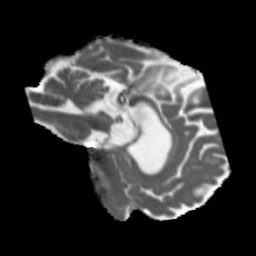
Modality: MD
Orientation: sagittal
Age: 40
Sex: male
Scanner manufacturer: siemens
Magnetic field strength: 3 T
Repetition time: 5.47 s
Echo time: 0.0854 s